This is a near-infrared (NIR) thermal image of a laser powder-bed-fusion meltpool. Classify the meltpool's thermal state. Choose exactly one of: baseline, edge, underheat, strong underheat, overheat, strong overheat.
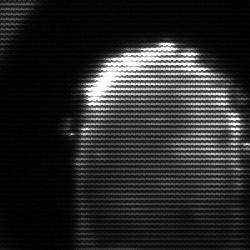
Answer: baseline